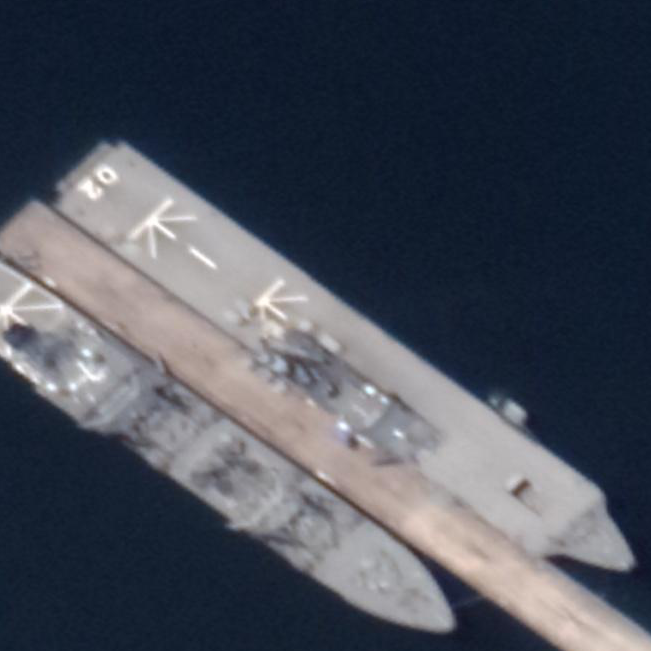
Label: Osumi-class_landing_ship